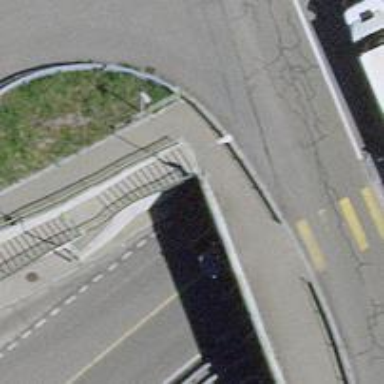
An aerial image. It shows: Road with steps.